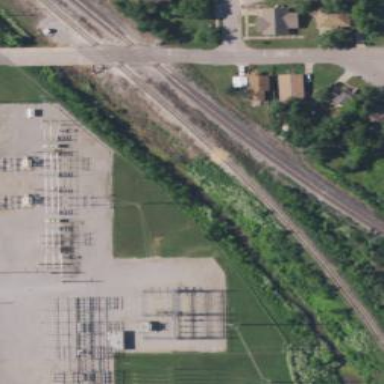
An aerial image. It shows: There is distribution substation enclosed by fence.